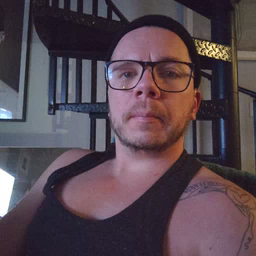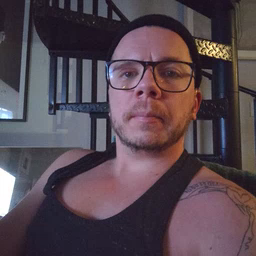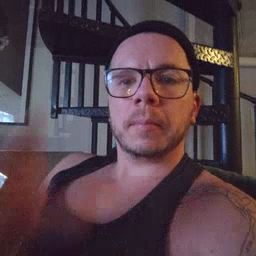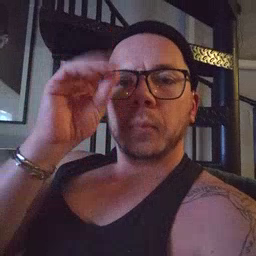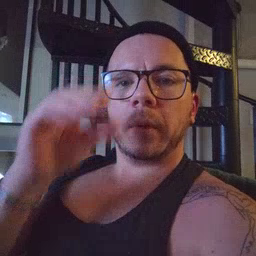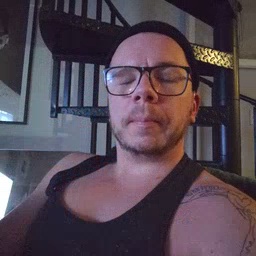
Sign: boy